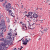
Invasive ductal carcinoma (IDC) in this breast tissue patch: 1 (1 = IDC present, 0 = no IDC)